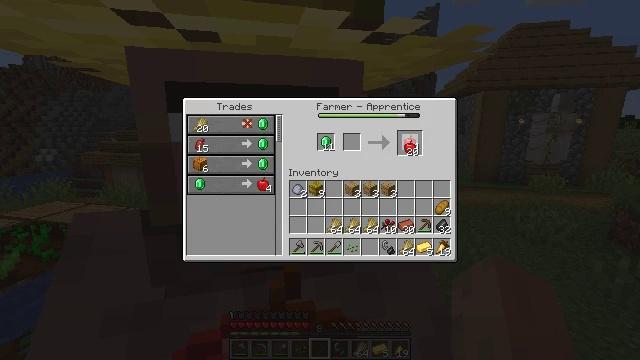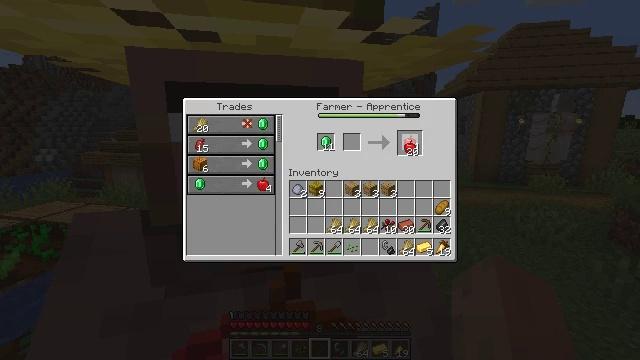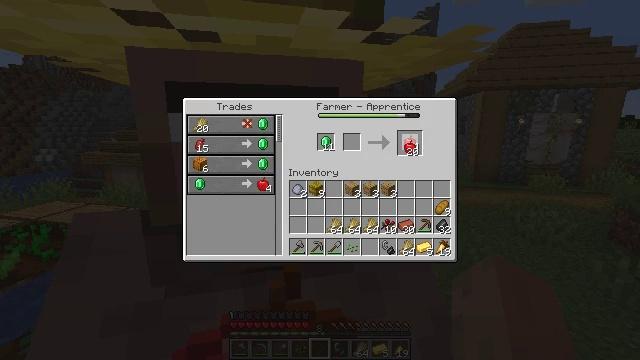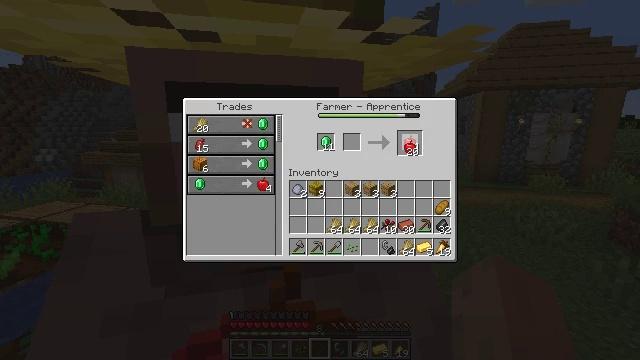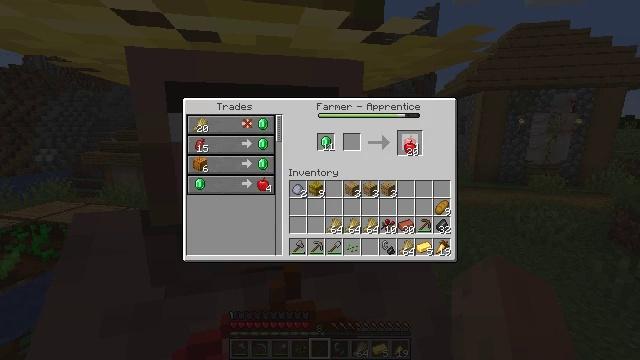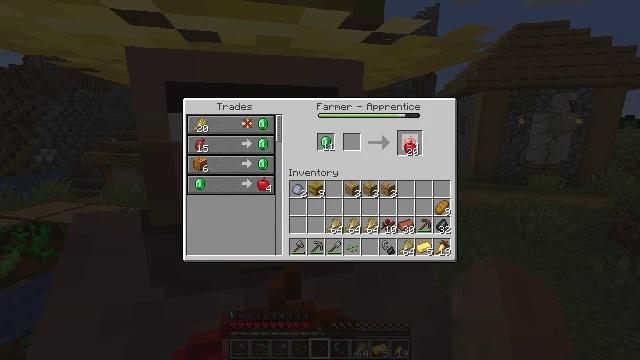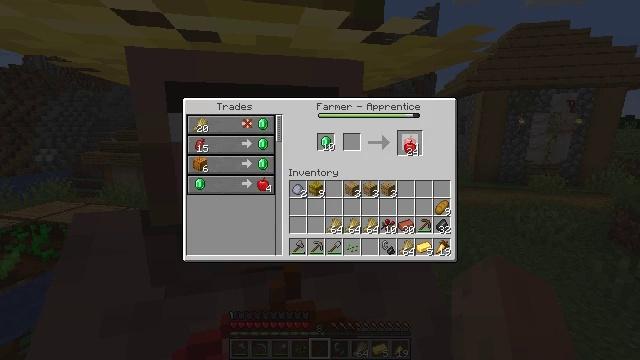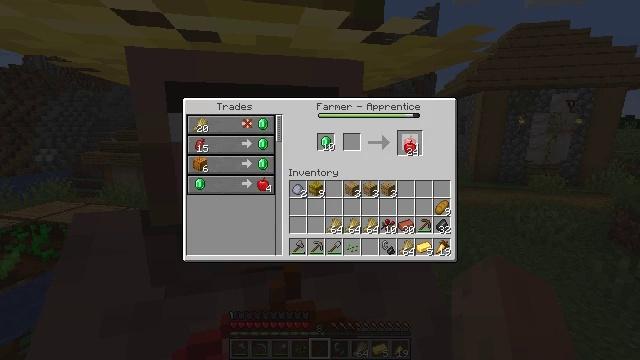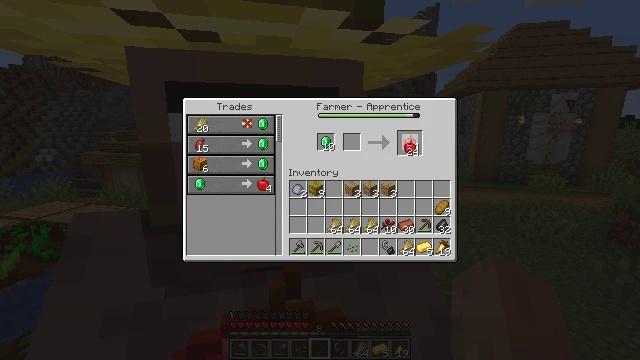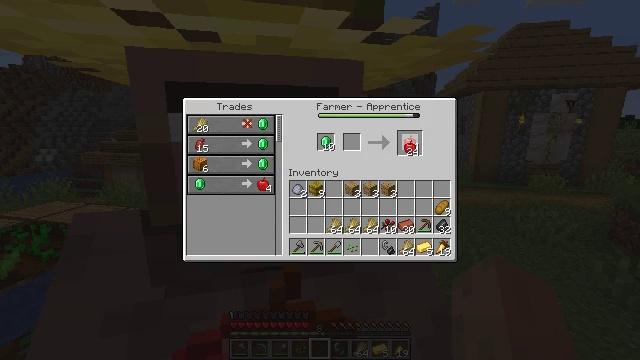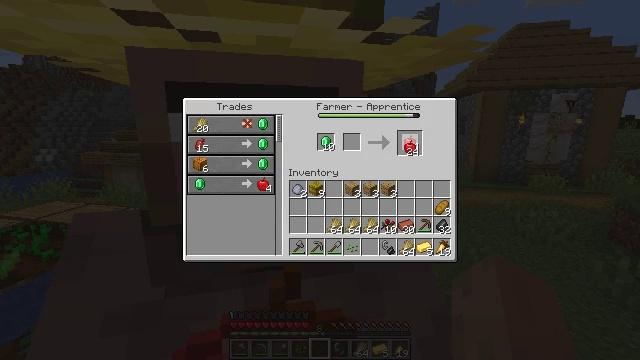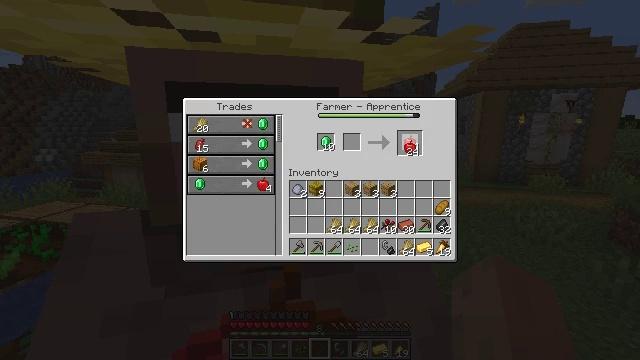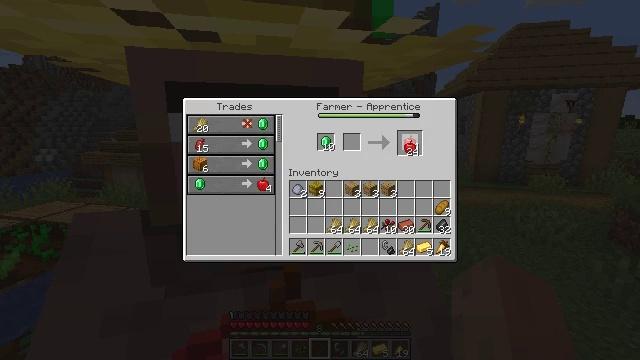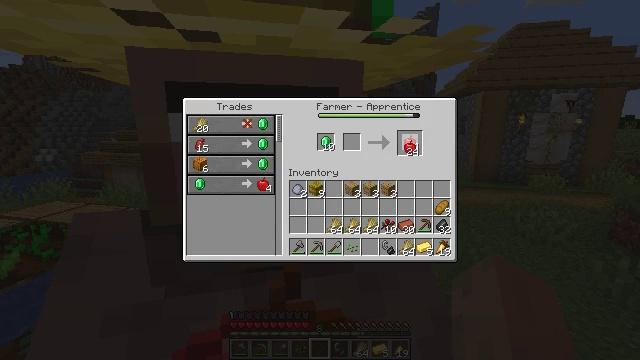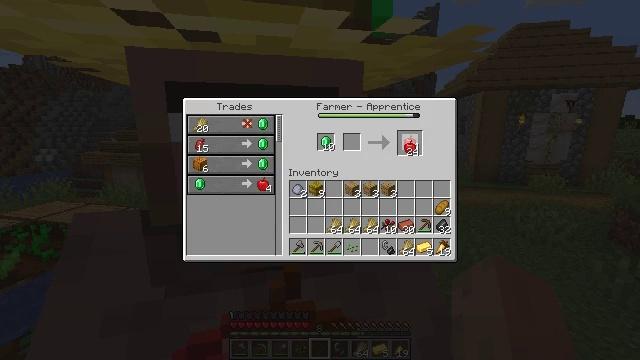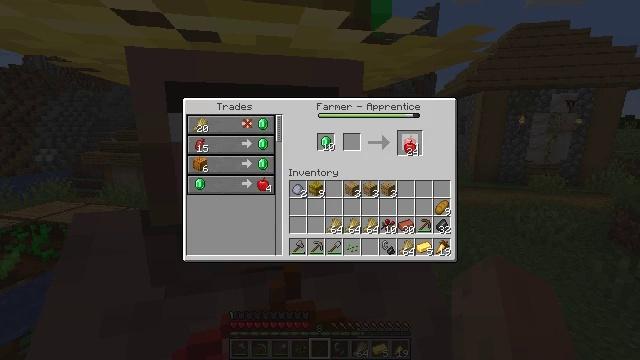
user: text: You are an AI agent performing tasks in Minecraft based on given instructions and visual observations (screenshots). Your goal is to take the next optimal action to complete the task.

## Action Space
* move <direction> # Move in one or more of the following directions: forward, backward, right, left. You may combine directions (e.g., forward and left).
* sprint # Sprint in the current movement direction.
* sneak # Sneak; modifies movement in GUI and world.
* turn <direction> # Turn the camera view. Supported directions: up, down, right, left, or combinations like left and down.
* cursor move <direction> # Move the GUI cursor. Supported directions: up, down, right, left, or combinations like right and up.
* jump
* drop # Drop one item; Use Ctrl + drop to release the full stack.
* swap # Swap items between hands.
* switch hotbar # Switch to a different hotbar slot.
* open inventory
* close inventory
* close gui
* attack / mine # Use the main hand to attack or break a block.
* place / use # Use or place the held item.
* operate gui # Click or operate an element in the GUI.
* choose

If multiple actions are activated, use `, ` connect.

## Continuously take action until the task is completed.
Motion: motion action
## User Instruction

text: Get an apple from the crafting menu.
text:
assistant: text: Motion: no_op
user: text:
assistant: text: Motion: no_op
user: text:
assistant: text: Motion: operate gui
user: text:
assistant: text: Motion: operate gui
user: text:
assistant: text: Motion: operate gui
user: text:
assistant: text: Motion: no_op
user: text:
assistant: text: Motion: no_op
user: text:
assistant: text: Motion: no_op
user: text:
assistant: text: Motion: no_op
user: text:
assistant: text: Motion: no_op
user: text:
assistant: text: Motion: no_op
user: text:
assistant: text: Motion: no_op
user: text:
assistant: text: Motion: no_op
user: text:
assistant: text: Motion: operate gui
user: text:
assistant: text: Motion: operate gui
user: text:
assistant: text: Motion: operate gui
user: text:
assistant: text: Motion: no_op
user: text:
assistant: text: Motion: no_op
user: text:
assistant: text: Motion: no_op
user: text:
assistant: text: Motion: no_op
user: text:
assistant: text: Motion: no_op
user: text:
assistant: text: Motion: no_op
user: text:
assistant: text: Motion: no_op
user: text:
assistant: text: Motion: no_op
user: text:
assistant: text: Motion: no_op
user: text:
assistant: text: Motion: no_op
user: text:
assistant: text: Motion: no_op
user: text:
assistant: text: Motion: no_op
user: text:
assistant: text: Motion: operate gui
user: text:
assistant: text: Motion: operate gui